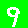
Digit: 9